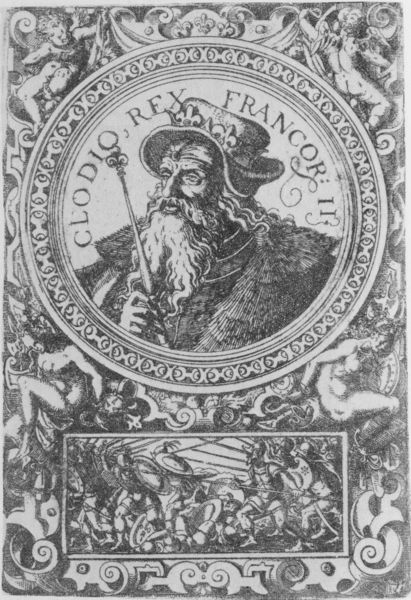
Titel: Bildnis von Claudius II, König von Frankreich
Künstler: Jost Amman
Institution: (Seriendruck)
Schlagwörter: flügel, hand, kampf, körper, mann, nackt, weiß, frauen, grau, hut, mund, nase, profil, schwarz, stirn, blick, haube, ornament, bart, mütze, augen, falten, kragen, pelz, rahmen, vollbart, bild, portrait, porträt, mantel, krone, locken, kreis, rund, engel, schrift, wellen, alter mann, stab, graphik, krieg, schlacht, könig, lanze, soldaten, ornamente, foto, schild, buch, medaillon, druck, stich, seite, medallie, herrscher, allegorie, lilie, darstellung, buchseite, briefmarke, götter, krieger, lanzen, speer, siegel, putten, allegorien, abbildung, zepter, szepter, groteske, federzeichnung, rotunde, zauberer, selbstdarstellung, seriendruck, fauen, franken, rex, rollwerk, kamf, medaillonbild, okkulus, amtsstab, francor, po, clodio, colodio